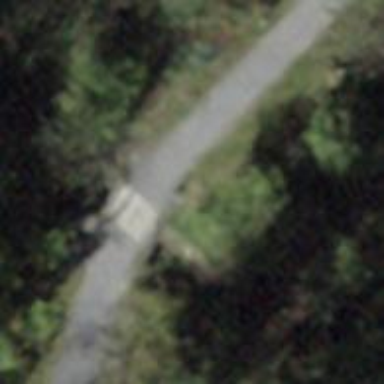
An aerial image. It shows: Brown bench.